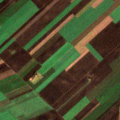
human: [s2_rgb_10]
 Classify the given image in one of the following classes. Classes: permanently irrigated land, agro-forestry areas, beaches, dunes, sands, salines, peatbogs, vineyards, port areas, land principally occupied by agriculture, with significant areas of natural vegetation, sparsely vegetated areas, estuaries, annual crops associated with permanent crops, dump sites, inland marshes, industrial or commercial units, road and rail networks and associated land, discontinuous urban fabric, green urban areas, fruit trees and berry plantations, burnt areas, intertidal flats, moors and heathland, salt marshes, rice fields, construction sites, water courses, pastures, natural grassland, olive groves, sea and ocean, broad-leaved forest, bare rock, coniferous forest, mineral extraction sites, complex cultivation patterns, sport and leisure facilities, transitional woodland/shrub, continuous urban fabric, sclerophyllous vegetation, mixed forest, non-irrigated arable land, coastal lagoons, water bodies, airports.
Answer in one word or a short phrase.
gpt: non-irrigated arable land